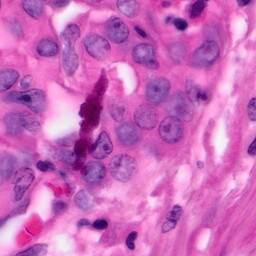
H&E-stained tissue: Pancreatic